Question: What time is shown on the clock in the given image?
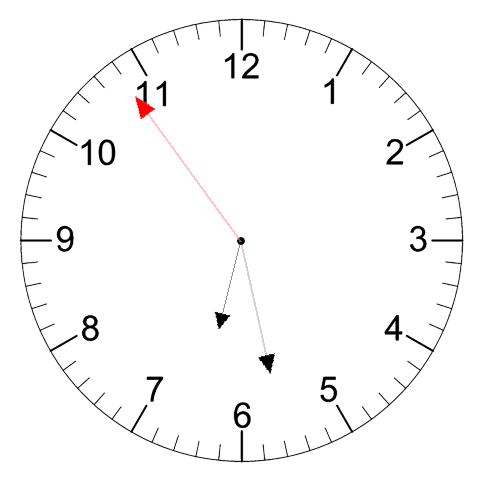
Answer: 06:27:54